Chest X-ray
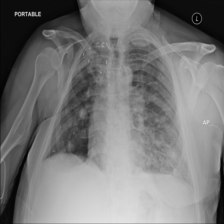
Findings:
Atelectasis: negative
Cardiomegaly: negative
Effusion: negative
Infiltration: negative
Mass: negative
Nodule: negative
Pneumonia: negative
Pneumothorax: negative
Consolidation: negative
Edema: negative
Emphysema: negative
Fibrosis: negative
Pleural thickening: negative
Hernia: negative